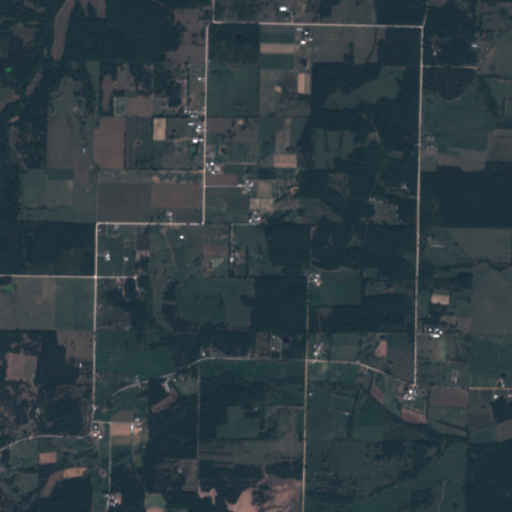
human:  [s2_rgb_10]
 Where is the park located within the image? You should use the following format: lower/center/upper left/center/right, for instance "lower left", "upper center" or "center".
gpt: The park is located in the lower center of the image.
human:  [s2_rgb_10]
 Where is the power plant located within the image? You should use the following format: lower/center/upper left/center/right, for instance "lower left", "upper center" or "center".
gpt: There is no power plant in the image.